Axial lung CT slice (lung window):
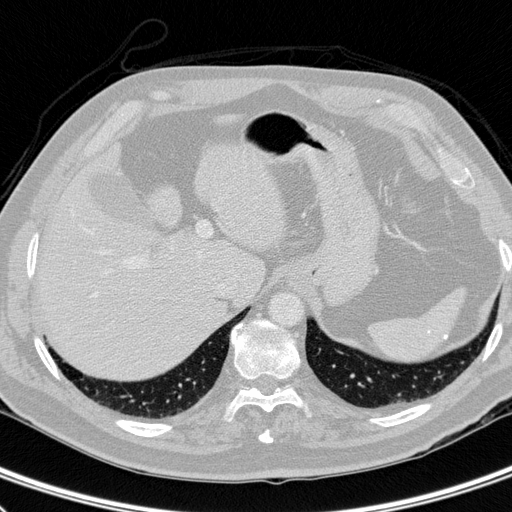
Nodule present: no